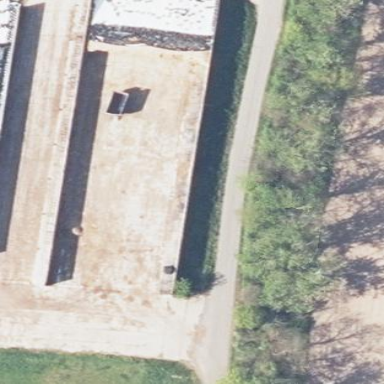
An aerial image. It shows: Bunker silo.